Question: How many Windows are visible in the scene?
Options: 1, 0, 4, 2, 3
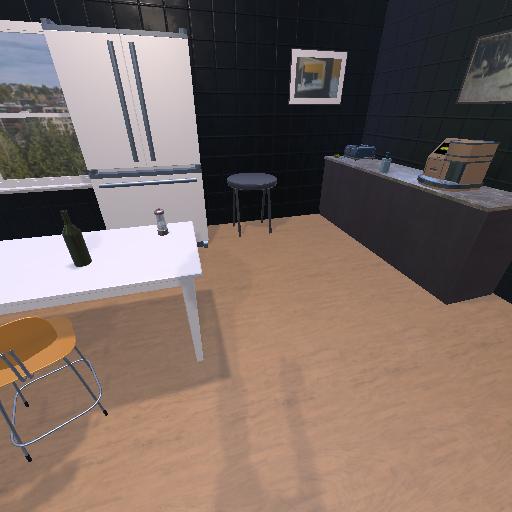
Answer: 1